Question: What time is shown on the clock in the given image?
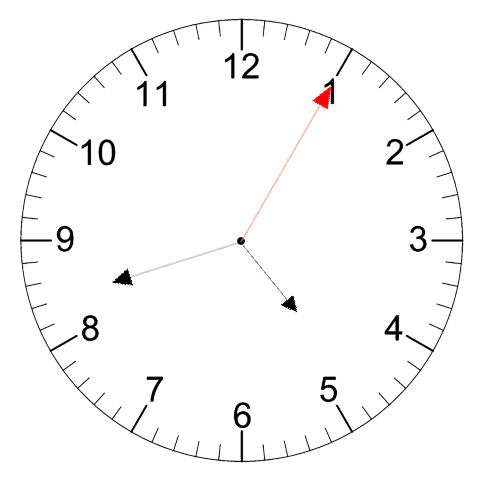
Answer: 04:42:05